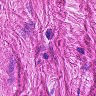
Metastatic tissue present: no